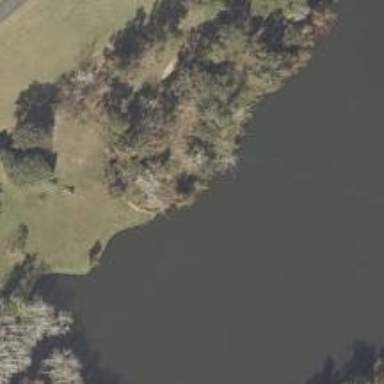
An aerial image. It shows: Pond surrounded by natural water.